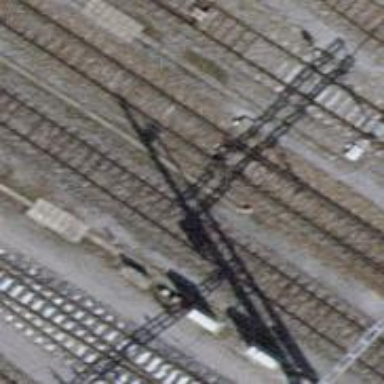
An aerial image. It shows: Siding railway track with electrified contact line.